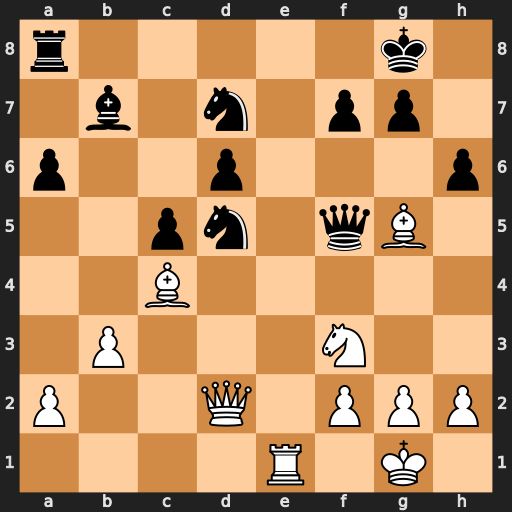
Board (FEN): r5k1/1b1n1pp1/p2p3p/2pn1qB1/2B5/1P3N2/P2Q1PPP/4R1K1
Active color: w
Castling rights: -
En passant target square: -
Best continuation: Bd3 Qg4 Re4 Qxf3 gxf3